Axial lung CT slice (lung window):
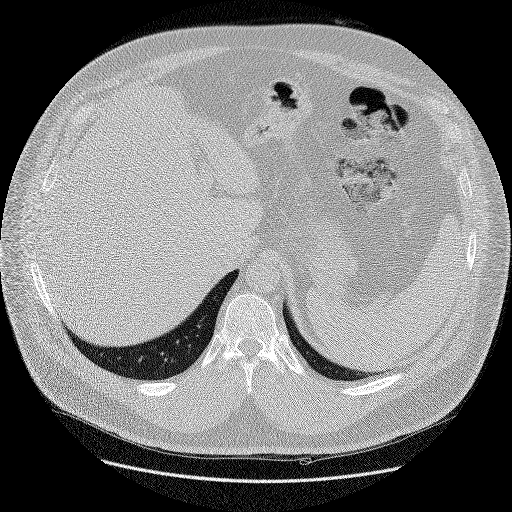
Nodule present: no